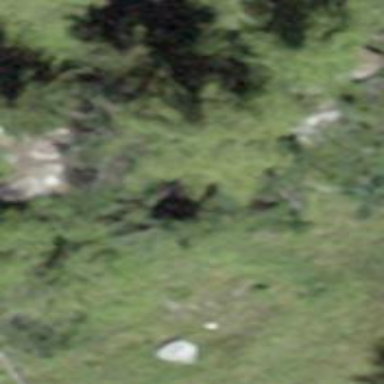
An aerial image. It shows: Forest area.